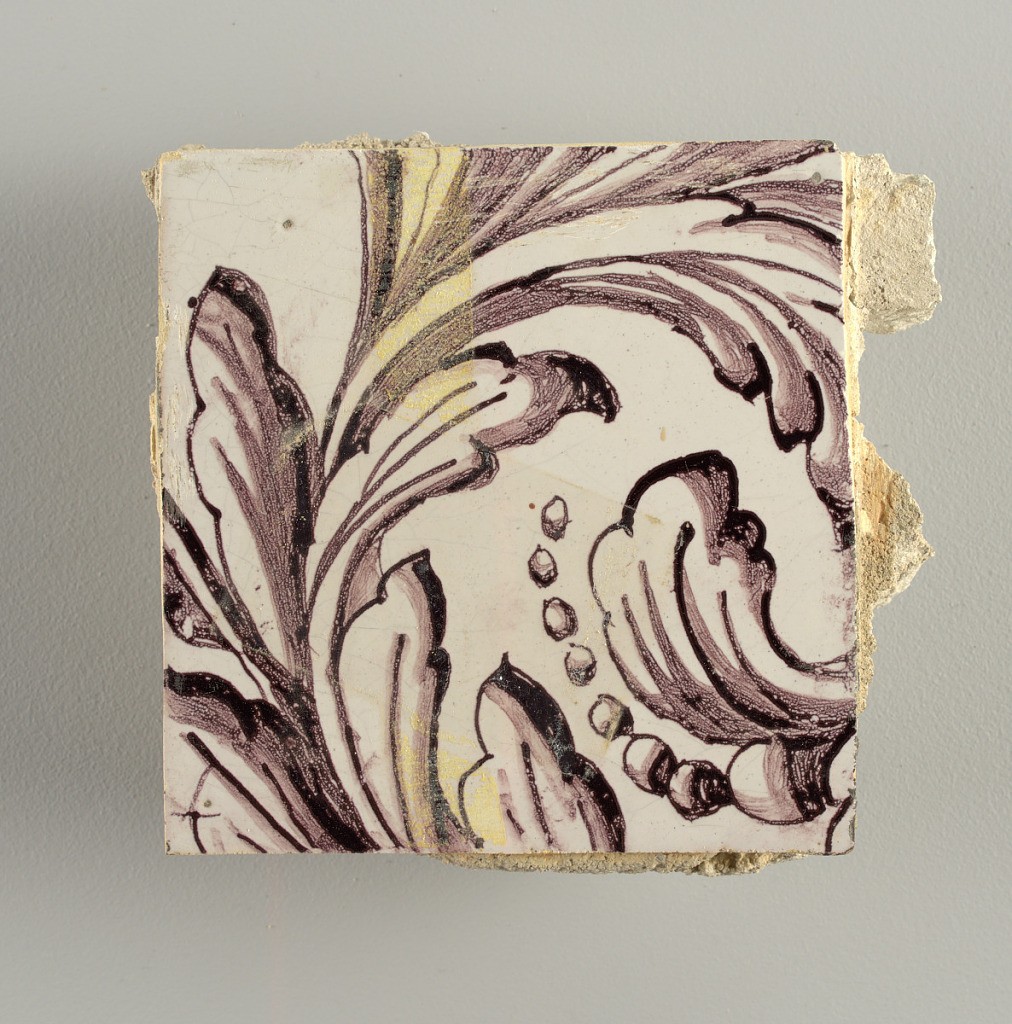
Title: Wall facing
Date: ca. 1725
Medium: tin-glazed earthenware, underglaze
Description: Two vertical rectangles, twenty-three tiles high.  A) Nine tiles wide at top; seven tiles wide at bottom.  B) Ten and one-half tiles wide.

Arabesque design of foliage.  A) with centered figure of Justice under a canopy.  B) with centered urn.